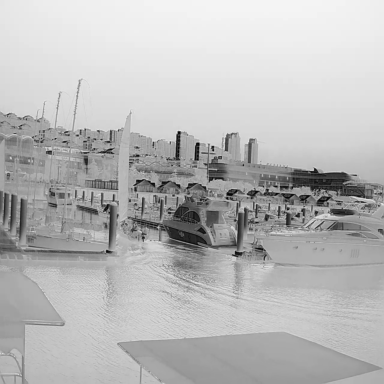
There are six objects shown in the infrared image, including three canoes, and three sailboats.